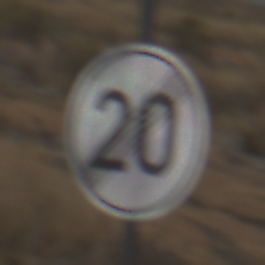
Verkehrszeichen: EndeGeschwindigkeit20
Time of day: Midday
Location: Outdoor (Nature)
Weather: PartlyCloudy
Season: NotSpecified
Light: Natural